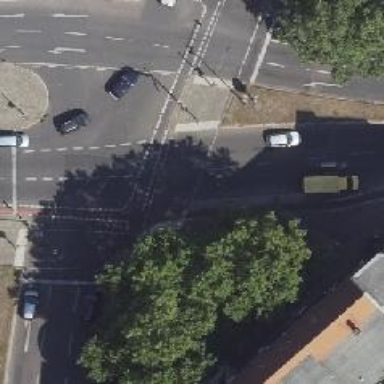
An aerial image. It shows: Footway located on traffic island.